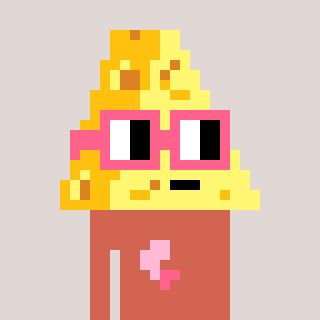
a pixel art character with square pink glasses, a cheese-shaped head and a peachy-colored body on a warm background